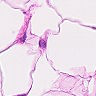
Metastatic tissue present: no